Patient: sex M, age 44
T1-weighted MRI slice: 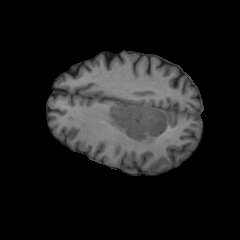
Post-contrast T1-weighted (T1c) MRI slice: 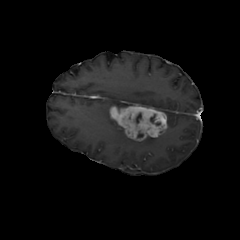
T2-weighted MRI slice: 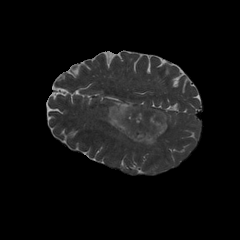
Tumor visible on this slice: yes
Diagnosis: Glioblastoma, IDH-wildtype
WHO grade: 4